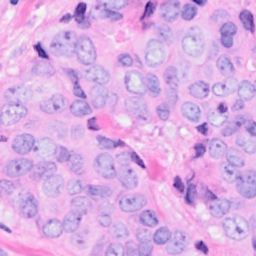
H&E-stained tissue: Breast